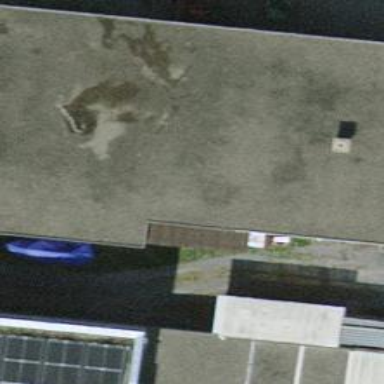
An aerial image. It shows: Car shop.